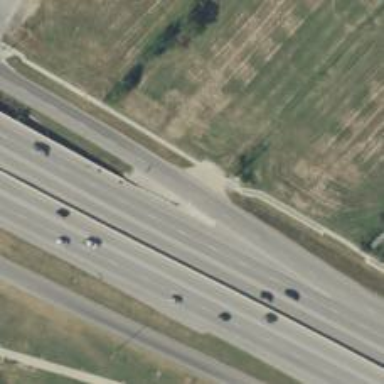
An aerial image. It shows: Asphalt frontage road connected to trunk link highway.